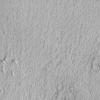
Atmospheric dust classification: not_dusty